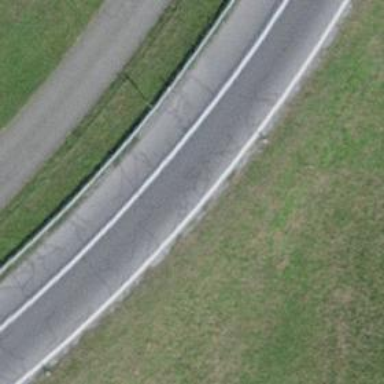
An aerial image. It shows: Trunk link highway.